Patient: sex M, age 45
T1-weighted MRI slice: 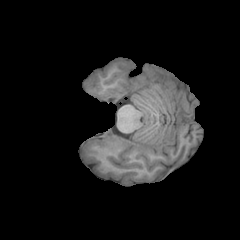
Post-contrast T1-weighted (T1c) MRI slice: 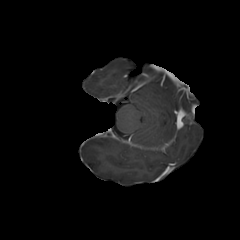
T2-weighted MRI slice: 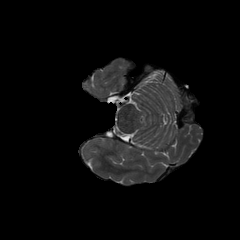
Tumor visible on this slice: no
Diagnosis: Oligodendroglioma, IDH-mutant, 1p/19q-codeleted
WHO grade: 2